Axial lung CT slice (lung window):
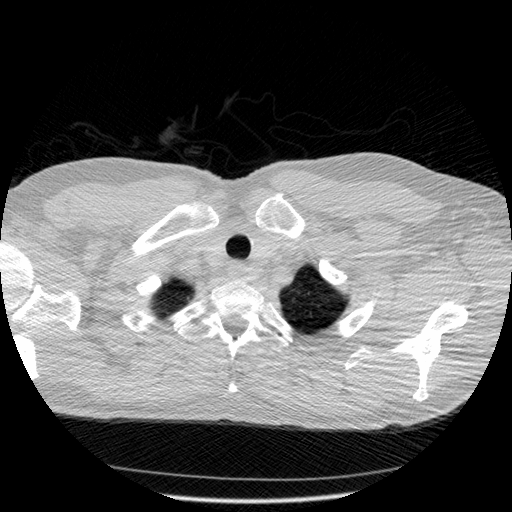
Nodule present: no